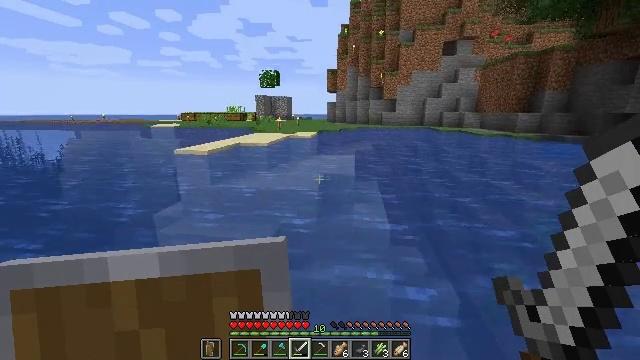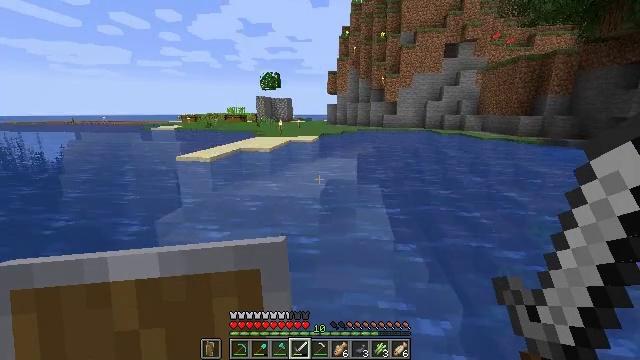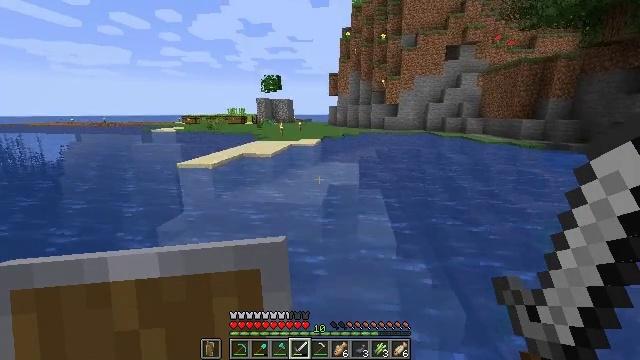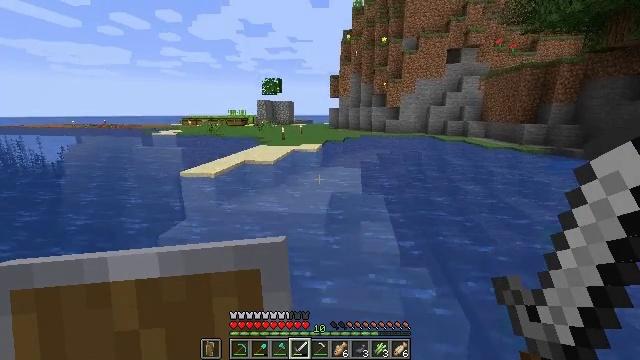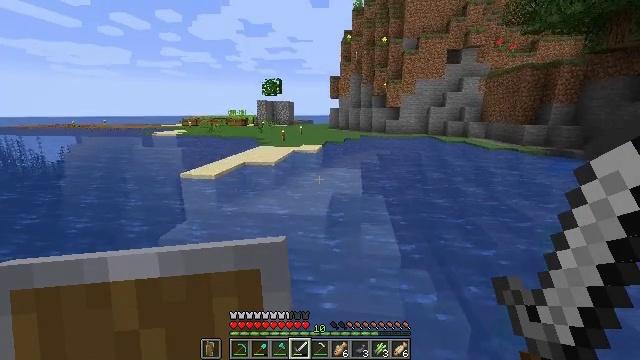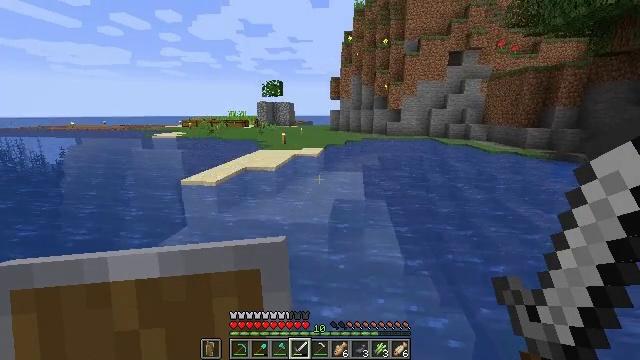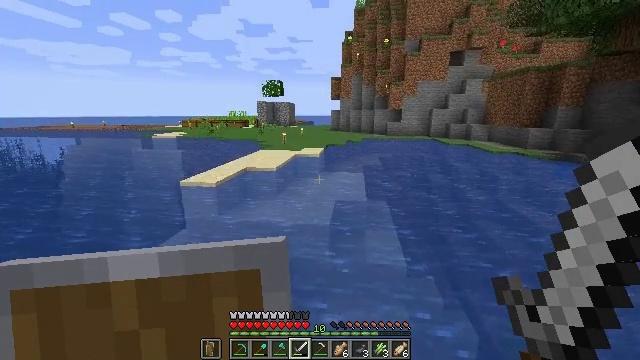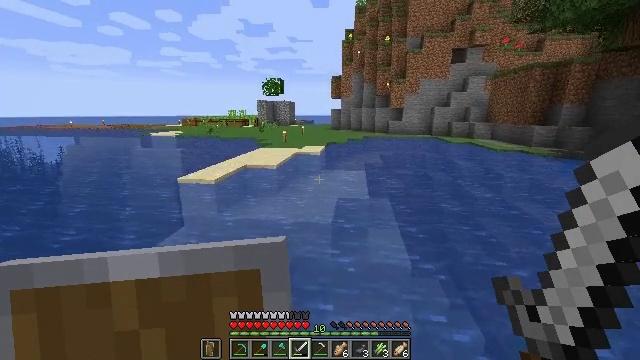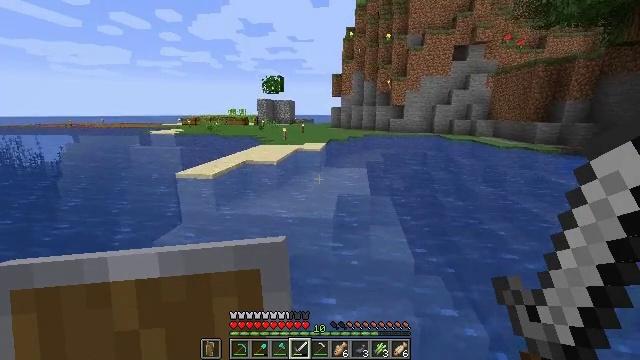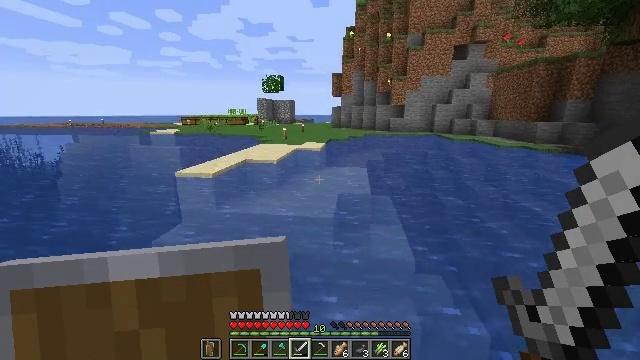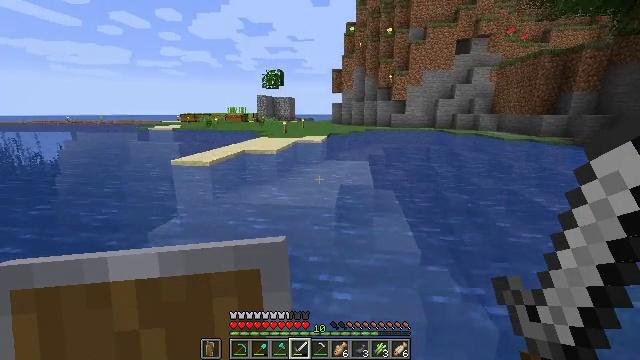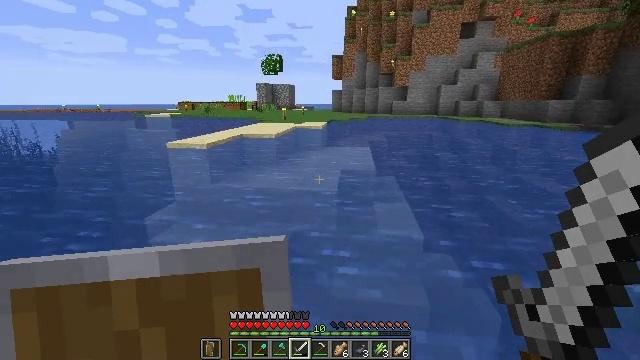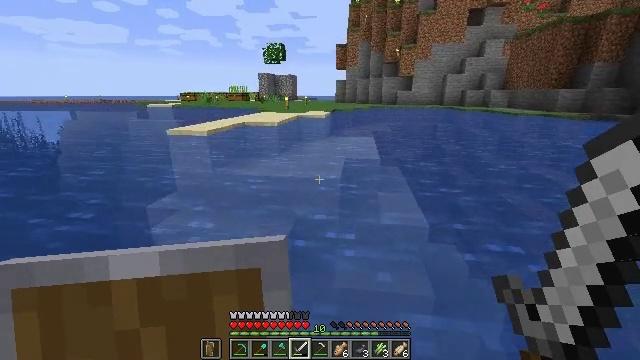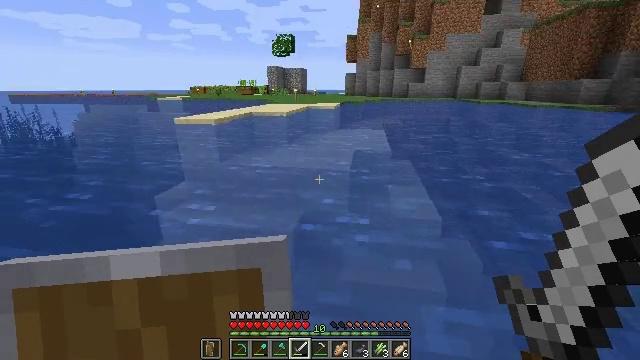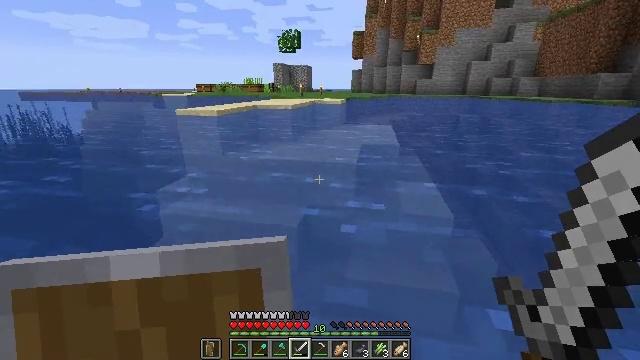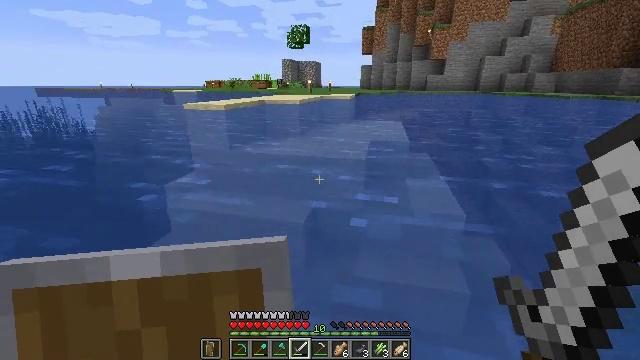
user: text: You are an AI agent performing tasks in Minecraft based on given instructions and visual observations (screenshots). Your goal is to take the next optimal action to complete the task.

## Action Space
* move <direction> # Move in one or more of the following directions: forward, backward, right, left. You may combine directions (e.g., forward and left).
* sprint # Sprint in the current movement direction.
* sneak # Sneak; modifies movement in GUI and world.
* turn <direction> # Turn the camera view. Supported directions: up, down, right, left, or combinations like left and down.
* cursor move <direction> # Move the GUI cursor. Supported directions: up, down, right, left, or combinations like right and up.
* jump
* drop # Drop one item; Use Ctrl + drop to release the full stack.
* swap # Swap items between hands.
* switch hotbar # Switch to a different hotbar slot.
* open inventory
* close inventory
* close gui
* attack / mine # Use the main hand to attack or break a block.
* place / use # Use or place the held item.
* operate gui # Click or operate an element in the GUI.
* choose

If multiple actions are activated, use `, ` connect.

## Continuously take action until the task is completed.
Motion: motion action
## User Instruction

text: Craft a cooked cod in the furnace.
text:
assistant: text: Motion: move forward and move left, jump
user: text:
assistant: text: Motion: move forward and move left, jump
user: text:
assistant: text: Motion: move forward, jump
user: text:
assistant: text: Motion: move forward, jump
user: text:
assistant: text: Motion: move forward, jump
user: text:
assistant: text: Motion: move forward, jump
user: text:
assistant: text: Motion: move forward, jump
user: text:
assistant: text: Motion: move forward
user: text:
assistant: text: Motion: move forward
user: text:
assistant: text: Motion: move forward
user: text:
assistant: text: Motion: move forward, turn down
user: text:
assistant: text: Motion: move forward, turn down
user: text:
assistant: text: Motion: move forward, turn left and down
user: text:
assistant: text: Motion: move forward, turn left
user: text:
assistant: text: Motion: move forward, turn left
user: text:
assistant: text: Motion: move forward, turn left
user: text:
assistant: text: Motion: move forward, turn left and up
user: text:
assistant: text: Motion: move forward, turn left and up, jump
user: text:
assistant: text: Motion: move forward, jump
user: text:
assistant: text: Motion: move forward, jump
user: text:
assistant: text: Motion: move forward, jump
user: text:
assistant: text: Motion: move forward, jump
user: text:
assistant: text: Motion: move forward, jump
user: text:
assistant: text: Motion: move forward, jump
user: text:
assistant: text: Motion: move forward, jump
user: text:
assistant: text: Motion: move forward, turn right, jump
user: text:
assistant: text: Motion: move forward, jump
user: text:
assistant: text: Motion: move forward, jump
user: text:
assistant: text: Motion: move forward, jump
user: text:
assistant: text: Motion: move forward, turn right and down, jump